Field crop: tomato
Growth stage: 1
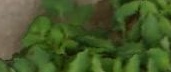
Species: tomato